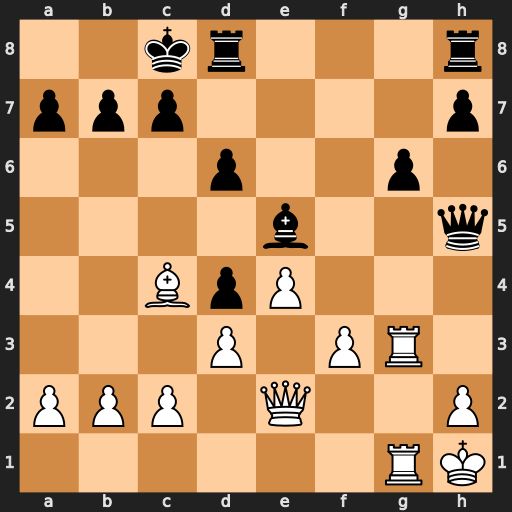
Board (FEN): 2kr3r/ppp4p/3p2p1/4b2q/2BpP3/3P1PR1/PPP1Q2P/6RK
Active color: w
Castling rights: -
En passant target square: -
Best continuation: Be6+ Kb8 Rh3 Qxh3 Bxh3